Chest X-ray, AP view. Patient: 56 years old, sex F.
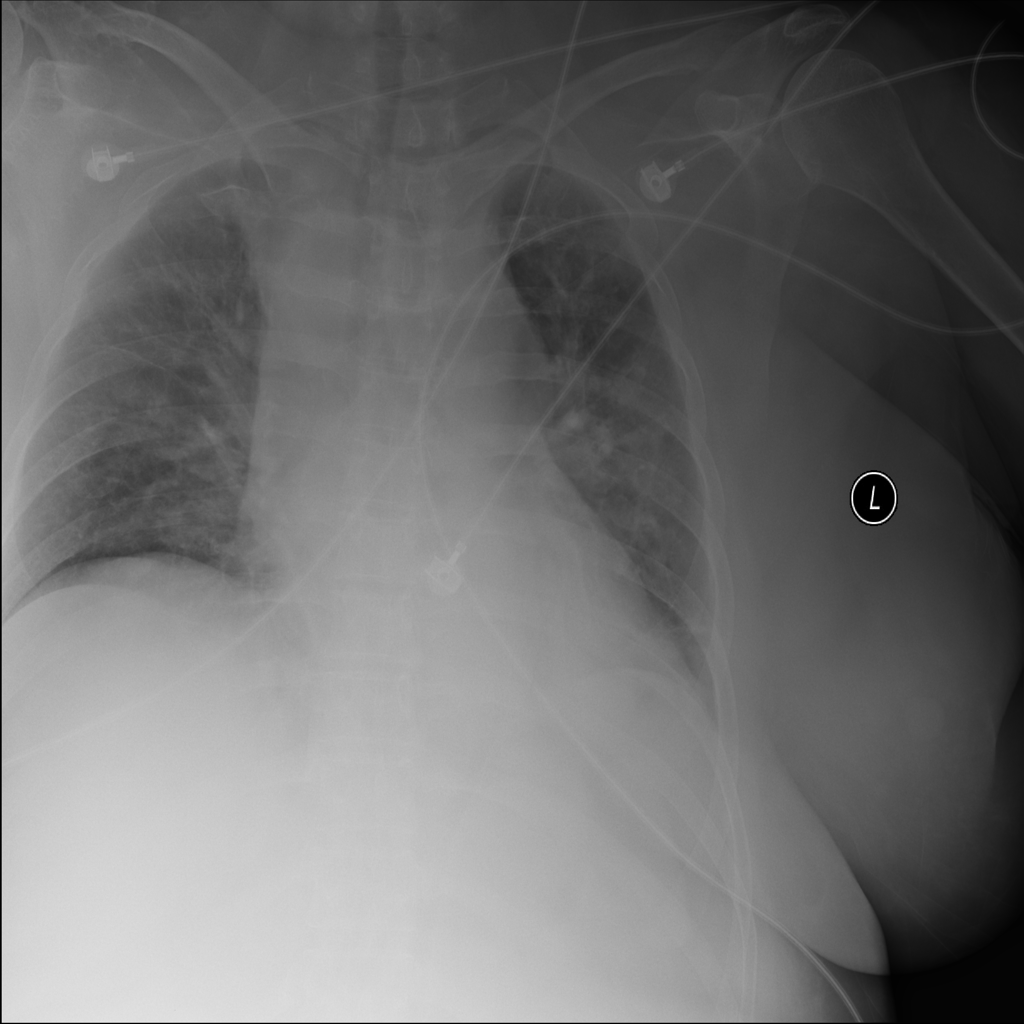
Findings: Infiltration